Question: I have one scroll view in my application which has the pallete of colors
like this..
now in pro version of my application i want to show only 30 pallate of colors to user
and after he/she purchase the all colors than they have the full access to the color
how can i maintain this thing using content that scroll in scroll view
like in pro version scrollview have to scroll to only 30 colors and in full version it have to scroll through all content
how can i manage that because in following code
'''
svcolor.contentSize=CGSizeMake(0, 1970);
'''
It will scroll through all content but when i tried to decrease the height it isn't scroll.
thanks in advance.
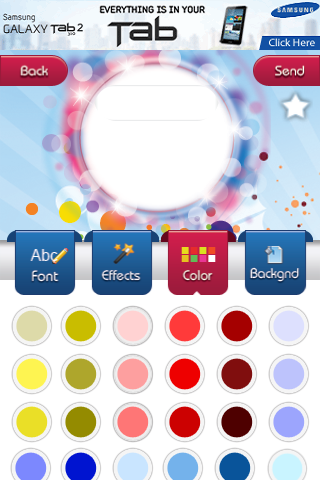
Answer: First I did not get as to what
'''
svcolor.contentSize = CGSizeMake(0, 1970);
'''
good will it servea as you have kept width as ZERO. One of the appraoches that you can use is that make a function that First checks the version and accordingly create a scroll with specified number of images say something like
'''
[self createPallete];
'''
with some implementation such as
'''
- (void)createPallete {
//Create your scroll
if(proVersion == YES) {//proVersion is a BOOL to keep track
svcolor.contentSize = CGSizeMake(svcolor.frame.size.width, HEIGHT+REQUIREDMARGINS @30objects);
}
else {
svcolor.contentSize = CGSizeMake(svcolor.frame.size.width, HEIGHT+REQUIREDMARGINS @ALL Objects);
}
}
'''
Hope it helps!!!